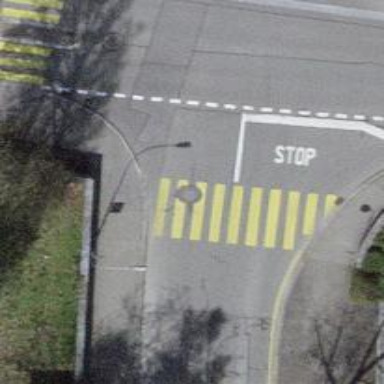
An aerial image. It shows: Marked crossing on footway.